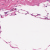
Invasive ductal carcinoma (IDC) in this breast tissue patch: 0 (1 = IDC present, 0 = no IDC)